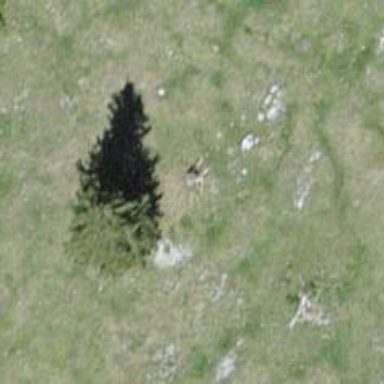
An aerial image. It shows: Needle-leaved tree in natural setting.